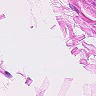
Metastatic tissue present: no